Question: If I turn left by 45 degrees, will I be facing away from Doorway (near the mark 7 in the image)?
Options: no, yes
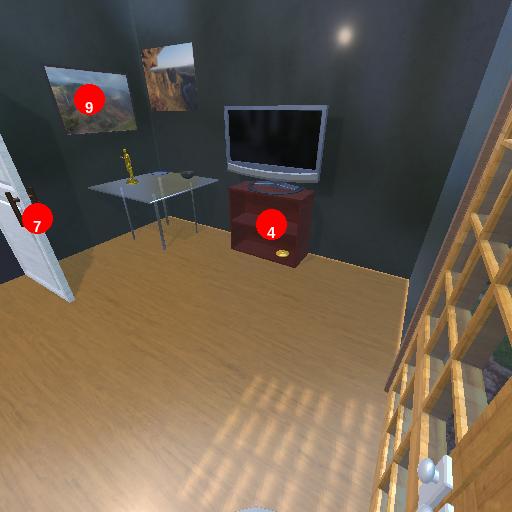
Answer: no